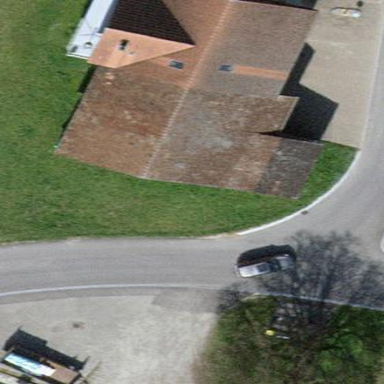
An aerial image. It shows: Farm building with gabled roof.